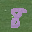
Label: 8